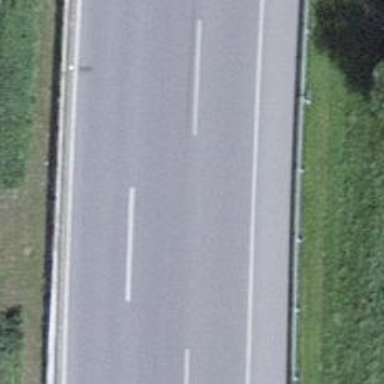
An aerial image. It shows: Asphalt motorway.